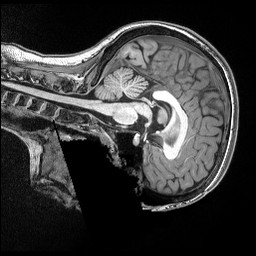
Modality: T1w
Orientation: sagittal
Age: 18
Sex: female